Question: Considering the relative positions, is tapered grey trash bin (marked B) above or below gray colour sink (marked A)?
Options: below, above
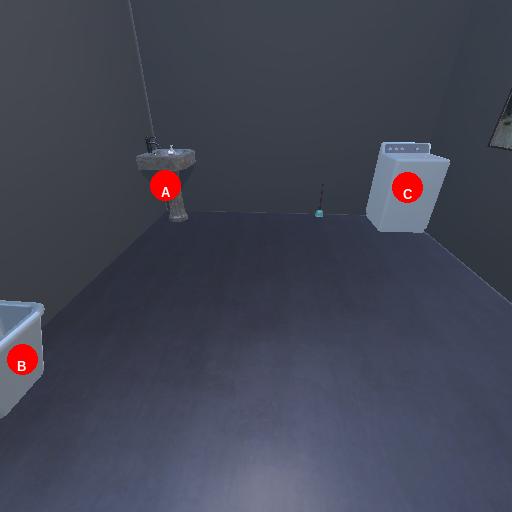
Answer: below